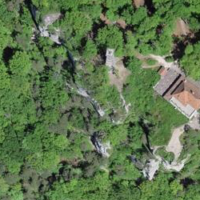
EUNIS habitat code: 41
Species observed at this site:
Lathyrus vernus
Centaurea scabiosa
Sedum album
Fagus sylvatica
Melittis melissophyllum